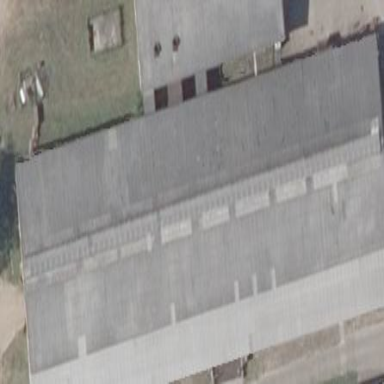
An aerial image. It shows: Building with gabled roof. The roof is grey in color and oriented along the building.